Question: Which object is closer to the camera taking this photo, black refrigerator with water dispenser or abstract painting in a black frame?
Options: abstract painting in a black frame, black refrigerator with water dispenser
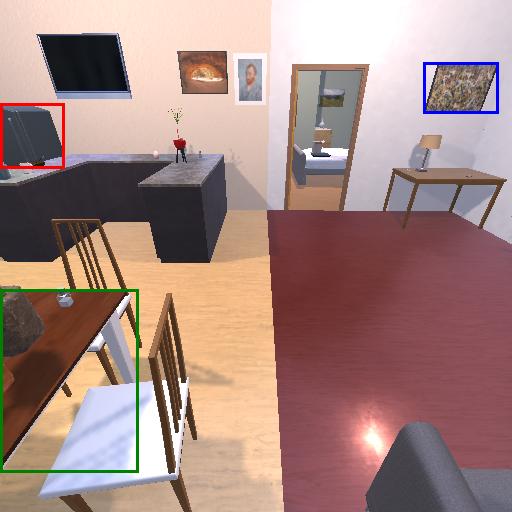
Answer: abstract painting in a black frame